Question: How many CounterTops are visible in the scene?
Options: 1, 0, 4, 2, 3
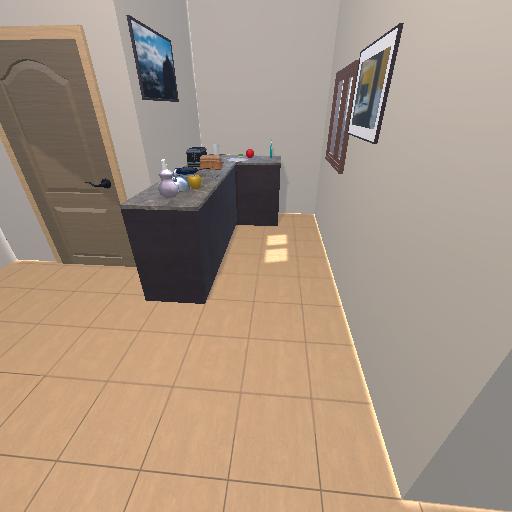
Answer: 1